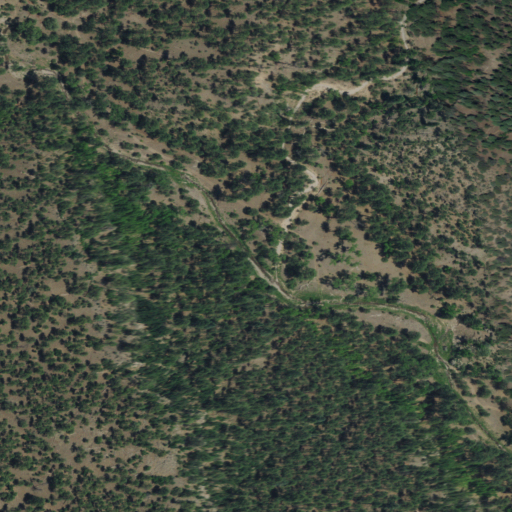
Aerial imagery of valley in New Mexico named Hy Clark Draw containing only evergreen forest